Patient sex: M
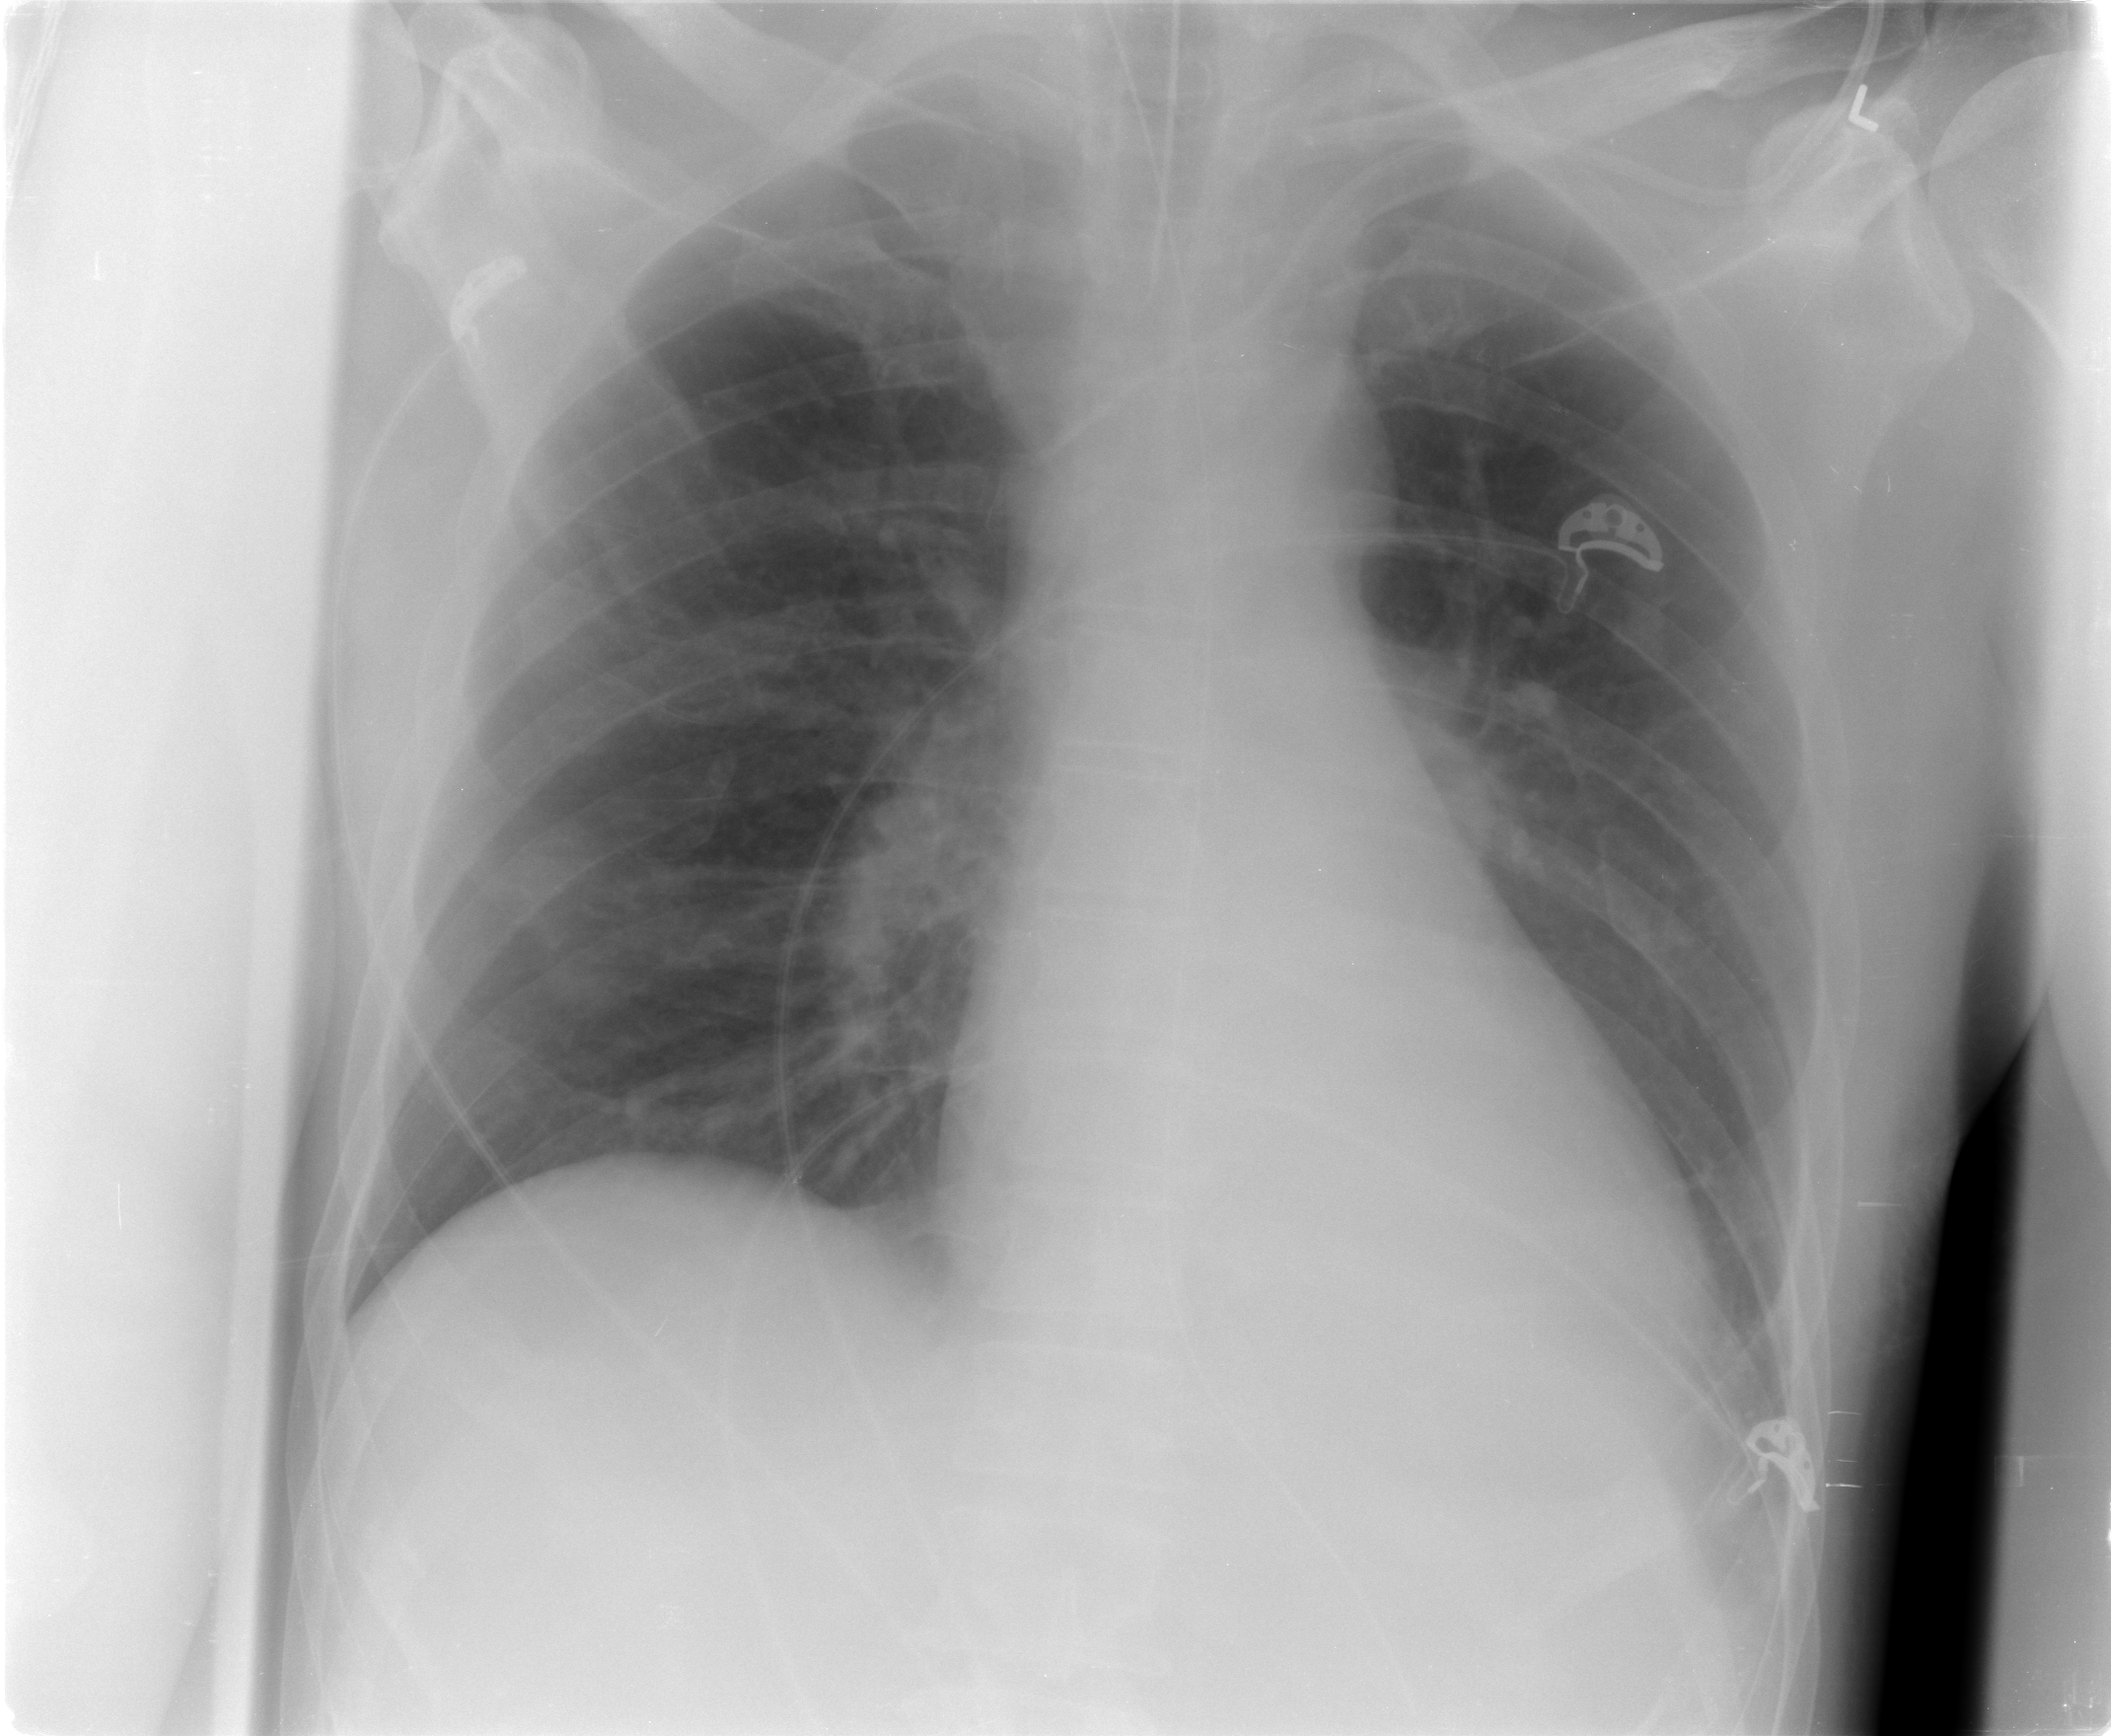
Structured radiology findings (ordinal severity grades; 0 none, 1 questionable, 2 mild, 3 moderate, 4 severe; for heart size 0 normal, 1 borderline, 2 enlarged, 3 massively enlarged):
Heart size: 0
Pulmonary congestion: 0
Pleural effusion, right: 0
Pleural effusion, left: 0
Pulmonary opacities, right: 0
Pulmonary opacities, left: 0
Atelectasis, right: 0
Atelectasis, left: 2